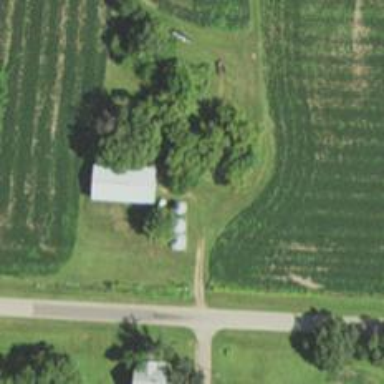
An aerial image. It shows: Driveway.